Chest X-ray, AP view. Patient: 58 years old, sex F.
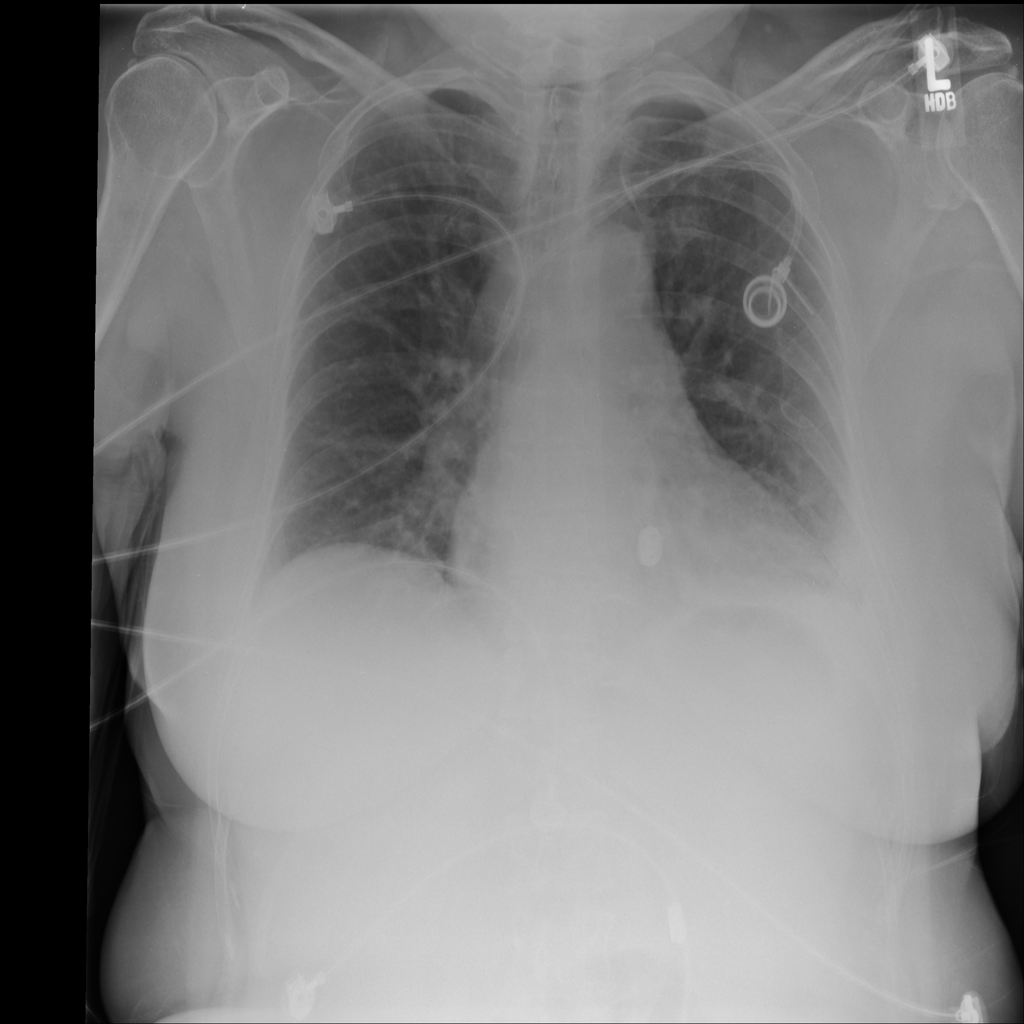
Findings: No Finding